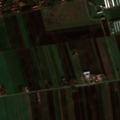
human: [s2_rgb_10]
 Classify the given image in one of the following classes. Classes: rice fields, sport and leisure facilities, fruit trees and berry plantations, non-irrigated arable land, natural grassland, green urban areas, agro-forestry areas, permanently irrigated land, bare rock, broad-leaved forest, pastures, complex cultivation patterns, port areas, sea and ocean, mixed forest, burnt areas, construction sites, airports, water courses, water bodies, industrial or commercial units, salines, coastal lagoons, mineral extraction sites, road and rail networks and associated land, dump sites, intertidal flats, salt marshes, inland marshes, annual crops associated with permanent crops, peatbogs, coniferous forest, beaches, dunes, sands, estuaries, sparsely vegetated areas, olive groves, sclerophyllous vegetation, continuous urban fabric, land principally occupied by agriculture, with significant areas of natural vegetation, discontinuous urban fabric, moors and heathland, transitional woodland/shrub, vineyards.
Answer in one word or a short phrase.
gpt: discontinuous urban fabric, non-irrigated arable land